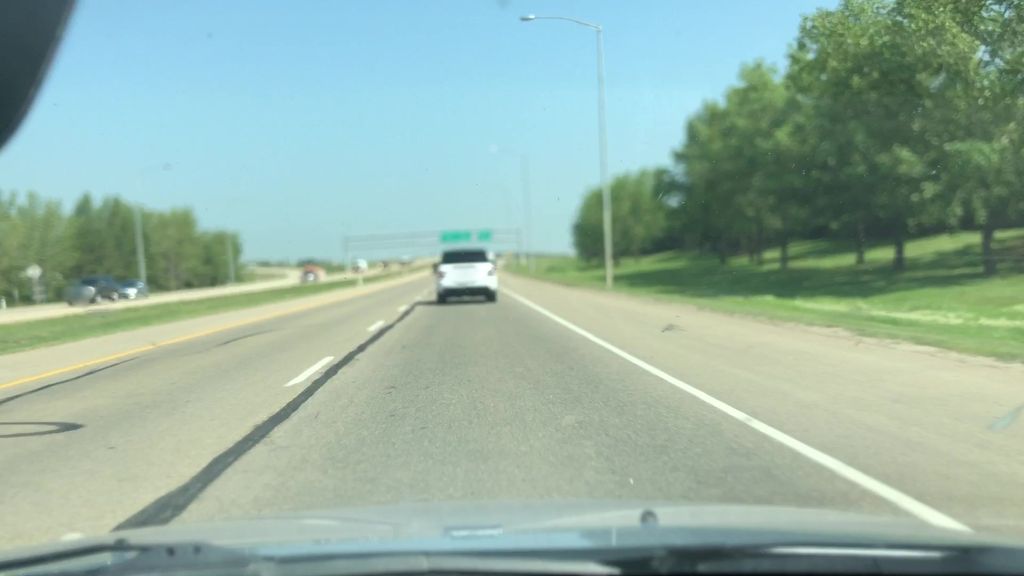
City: edmonton